Question: I am trying to generate a grid of subplots based off of a Pandas groupby object. I would like each plot to be based off of two columns of data for one group of the groupby object. Fake data set:
'''
C1,C2,C3,C4
1,12,125,25
2,13,25,25
3,15,98,25
4,12,77,25
5,15,889,25
6,13,56,25
7,12,256,25
8,12,158,25
9,13,158,25
10,15,1366,25
'''
I have tried the following code:
'''
import pandas as pd
import csv
import matplotlib as mpl
import matplotlib.pyplot as plt
import math
#Path to CSV File
path = "..\fake_data.csv"
#Read CSV into pandas DataFrame
df = pd.read_csv(path)
#GroupBy C2
grouped = df.groupby('C2')
#Figure out number of rows needed for 2 column grid plot
#Also accounts for odd number of plots
nrows = int(math.ceil(len(grouped)/2.))
#Setup Subplots
fig, axs = plt.subplots(nrows,2)
for ax in axs.flatten():
for i,j in grouped:
j.plot(x='C1',y='C3', ax=ax)
plt.savefig("plot.png")
'''
But it generates 4 identical subplots with all of the data plotted on each (see example output below):

I would like to do something like the following to fix this:
'''
for i,j in grouped:
j.plot(x='C1',y='C3',ax=axs)
next(axs)
'''
but I get this error
> AttributeError: 'numpy.ndarray' object has no attribute 'get_figure'
I will have a dynamic number of groups in the groupby object I want to plot, and many more elements than the fake data I have provided. This is why I need an elegant, dynamic solution and each group data set plotted on a separate subplot.
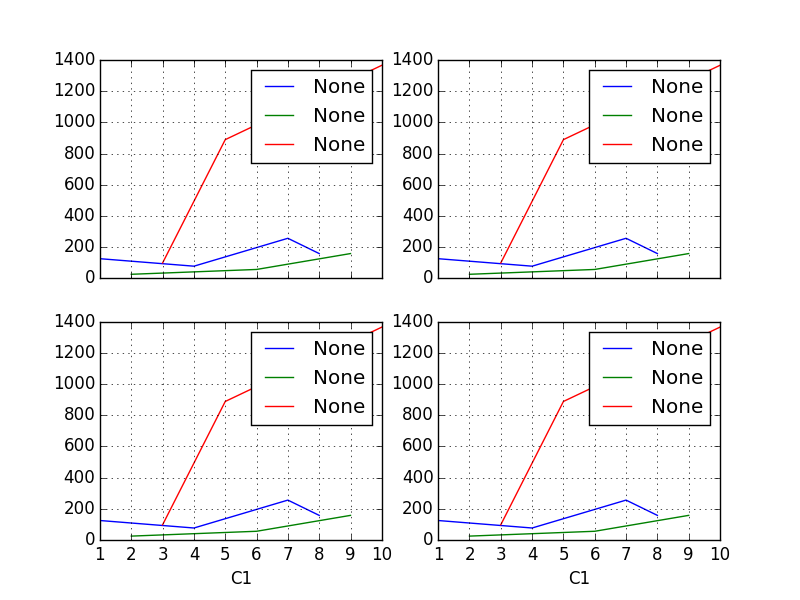
Answer: Sounds like you want to iterate over the groups and the axes , so rather than having nested 'for' loops (which iterates over all groups for axis), you want something like this:
'''
for (name, df), ax in zip(grouped, axs.flat):
df.plot(x='C1',y='C3', ax=ax)
'''

You have the right idea in your second code snippet, but you're getting an error because 'axs' is an array of axes, but 'plot' expects just a single axis. So it should also work to replace 'next(axs)' in your example with 'ax = axs.next()' and change the argument of 'plot' to 'ax=ax'.